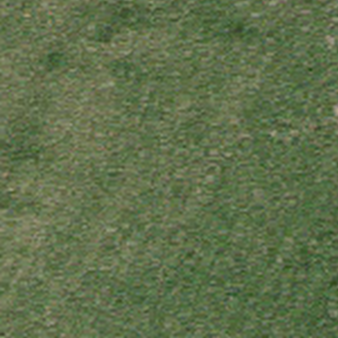
Label: other